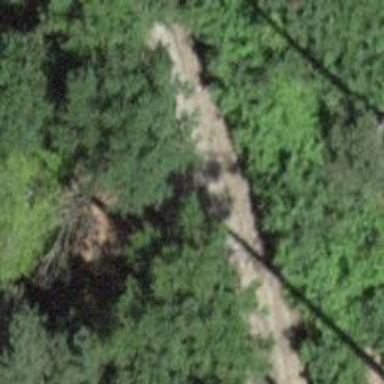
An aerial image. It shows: Compacted track with grade 4 tracktype.